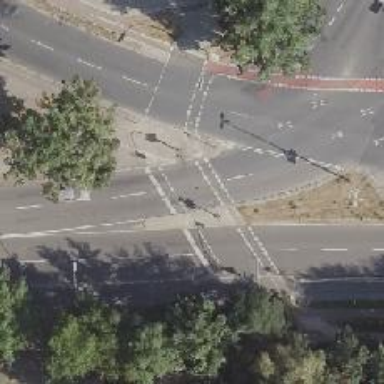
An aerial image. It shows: Road crossing with traffic signals.